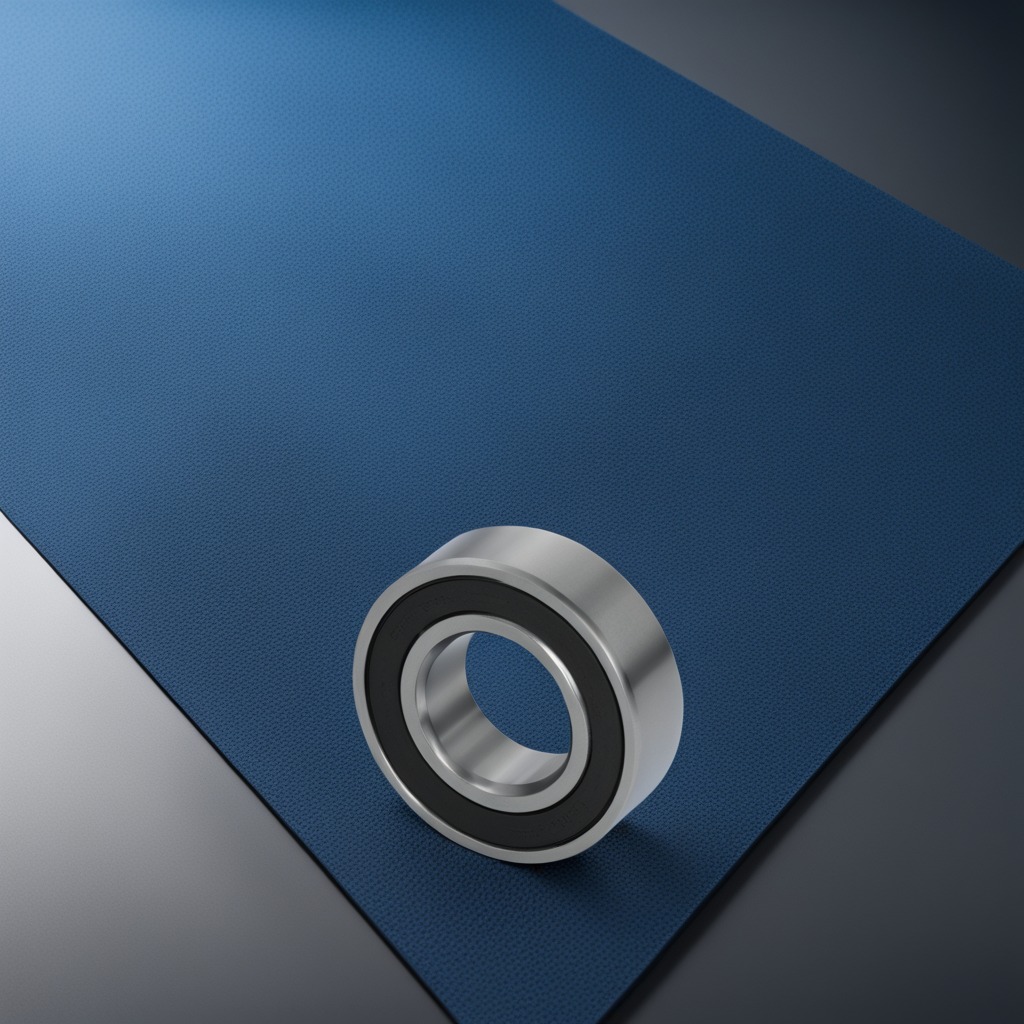
A metal ball bearing is lying on the tabletop.